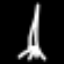
Label: The Eiffel Tower